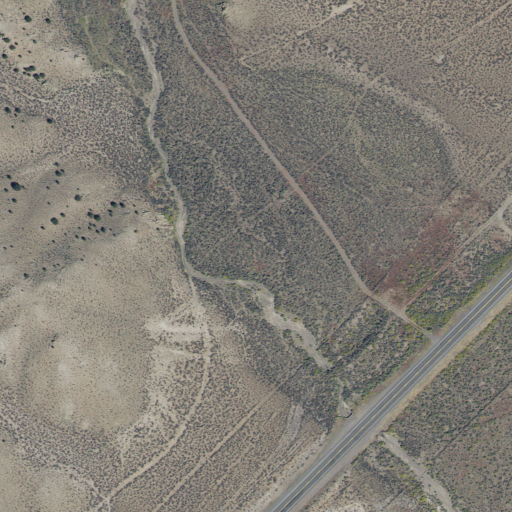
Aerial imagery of valley in Utah named Hawkins Canyon containing shrub, medium intensity development, open development, high intensity development, and low intensity development